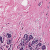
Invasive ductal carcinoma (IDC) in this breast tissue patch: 0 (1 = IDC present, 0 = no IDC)